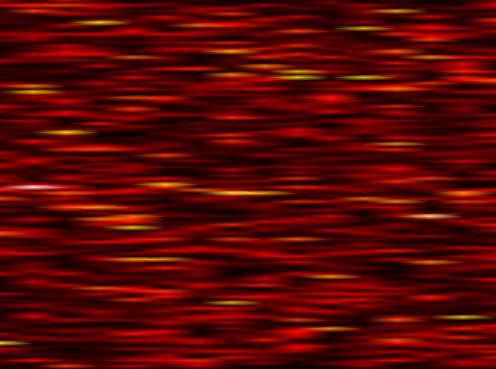
Label: FBMC